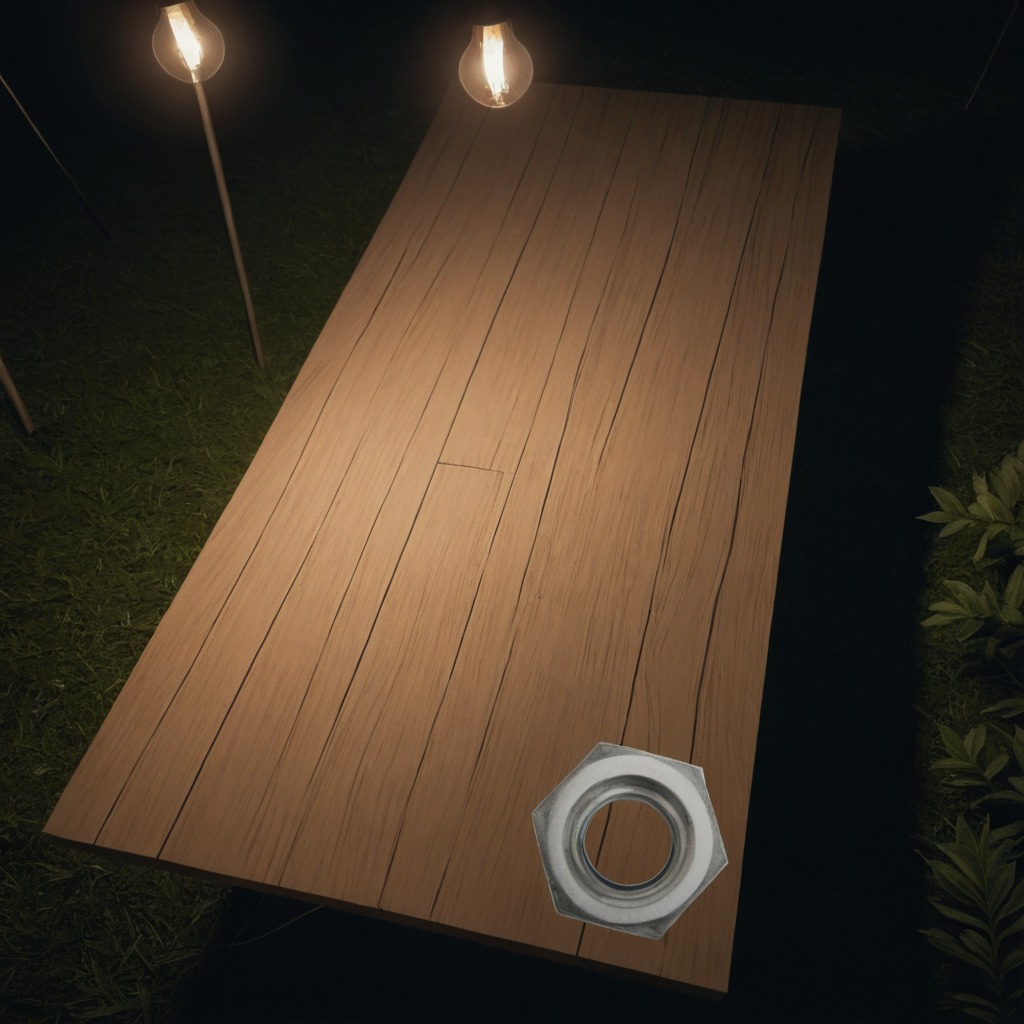
A metal nut is lying on a wooden table inside a jungle field workshop tent at night.